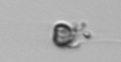
Label: Apedinella